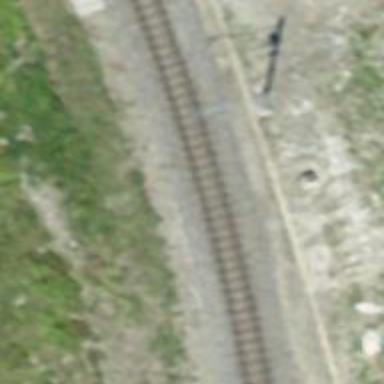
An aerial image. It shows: Uncontrolled railway crossing.